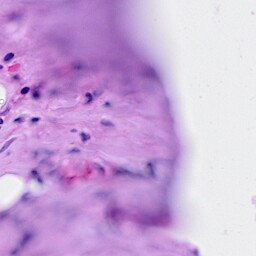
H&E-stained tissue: Breast